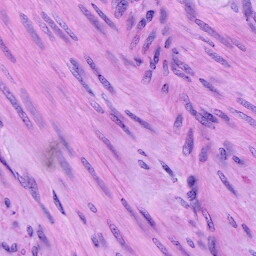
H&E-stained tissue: Cervix